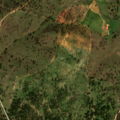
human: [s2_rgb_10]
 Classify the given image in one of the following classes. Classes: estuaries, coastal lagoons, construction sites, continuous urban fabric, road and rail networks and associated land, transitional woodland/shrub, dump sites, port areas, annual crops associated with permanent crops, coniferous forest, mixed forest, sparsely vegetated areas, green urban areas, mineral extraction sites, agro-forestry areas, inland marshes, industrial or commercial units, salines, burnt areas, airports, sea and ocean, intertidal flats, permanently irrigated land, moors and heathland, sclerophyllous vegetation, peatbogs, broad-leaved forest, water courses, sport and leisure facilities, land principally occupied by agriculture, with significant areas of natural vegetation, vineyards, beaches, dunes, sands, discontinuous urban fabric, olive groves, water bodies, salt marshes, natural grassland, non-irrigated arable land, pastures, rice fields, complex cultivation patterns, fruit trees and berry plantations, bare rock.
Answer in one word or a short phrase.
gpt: non-irrigated arable land, complex cultivation patterns, agro-forestry areas